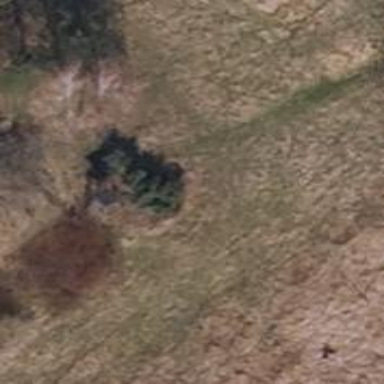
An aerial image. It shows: Shelter that serves as hunting stand.